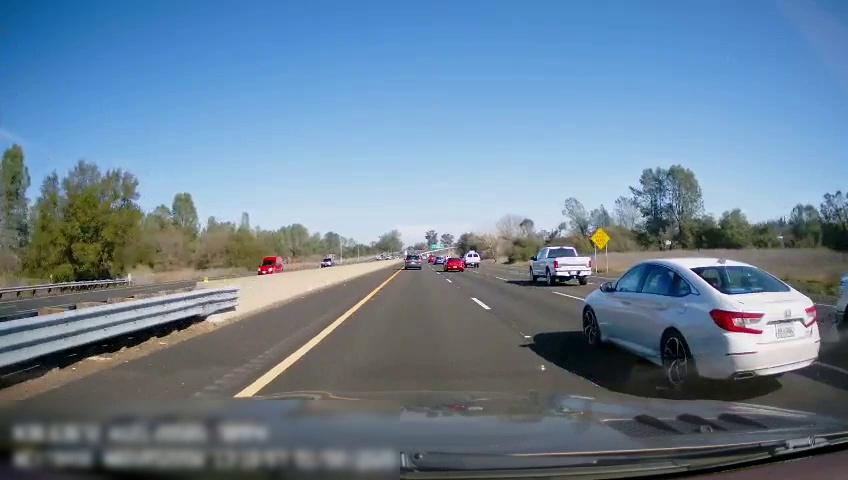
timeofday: Day
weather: Sunny
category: Drivable Space
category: Drivable Space
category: Vehicles | SUV
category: Vehicles | Van
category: Vehicles | Truck
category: Vehicles | Car
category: Vehicles | Truck
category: Vehicles | Car
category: Vehicles | Van
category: Vehicles | SUV
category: Lanes | Current Lane
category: Lanes | Current Lane
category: Lanes | Current Lane
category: Lanes | Alternate Lane
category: Lanes | Alternate Lane
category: Traffic | Signs